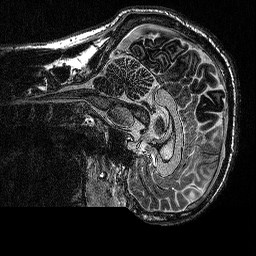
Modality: MP2RAGE
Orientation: sagittal
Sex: male
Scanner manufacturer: siemens
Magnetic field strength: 3 T
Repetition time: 5 s
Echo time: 0.00292 s